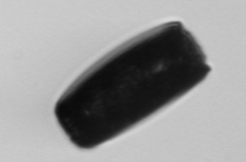
Label: Coscinodiscus